Question: I need functionality in data grid like following Record3
Col1 | Col2 | Col3 | Col4
Rec1 | Rec1 | Rec1 | Rec1
Rec2 | Rec2 | Rec2 | Rec2
Record3 Information Appears Horizontally
Rec4 | Rec4 | Rec4 | Rec4
Rec5 | Rec5 | Rec5 | Rec5
Is it possible? Any suggestions?

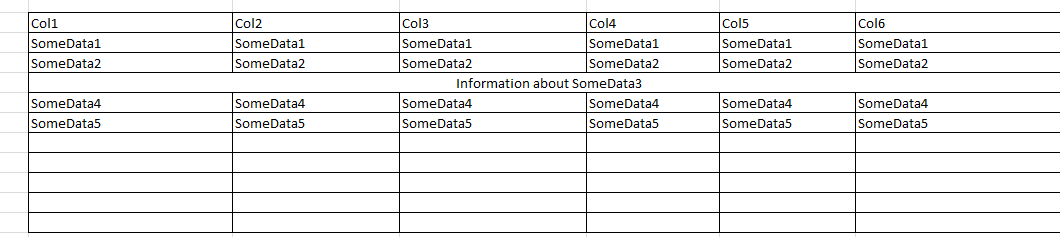
Answer: Do You have some example view? Any picture or sketch?
Maybe RowDetailsTemplate solve Your problem?
<URL>
... or check that solution (I don't know that is this bes way to realize this, and especially I don't know how to resolve Your problem wiyhout mixing UI layer and Data layer.
):
Very simple grid, and defined ControlTemplate for DataGridRows (but not assigned in xaml to grid).
'''
<Grid x:Name="LayoutRoot">
<Grid.Resources>
<ControlTemplate x:Key="DataGridRowTemplate">
<TextBlock Text="{Binding FullData}" HorizontalAlignment="Stretch"/>
</ControlTemplate>
</Grid.Resources>
<ScrollViewer x:Name="PageScrollViewer" Style="{StaticResource PageScrollViewerStyle}">
<sdk:DataGrid x:Name="MySilverlightDataGrid"
AutoGenerateColumns="True"
HorizontalAlignment="Stretch"
VerticalAlignment="Stretch">
</sdk:DataGrid>
</ScrollViewer>
</Grid>
'''
In scope of method OnNavigatedTo I get the DataGridRowTemplate from view, assign ItemsSource of my grid to employees colection (which was initialized in ctor), then I assigned MySilverlightDataGrid_LoadingRow method to LoadingRow event.
MySilverlightDataGrid_LoadingRow method get the loaded row and his DataContext, then depending on the settings of that DataContext, I set the row template.
'''
protected override void OnNavigatedTo(NavigationEventArgs e)
{
_template = LayoutRoot.Resources["DataGridRowTemplate"] as ControlTemplate;
MySilverlightDataGrid.ItemsSource = _employees;
MySilverlightDataGrid.LoadingRow += MySilverlightDataGrid_LoadingRow;
}
void MySilverlightDataGrid_LoadingRow(object sender, DataGridRowEventArgs e)
{
DataGridRow row = DataGridRow.GetRowContainingElement(e.Row);
var rowEmployee = row.DataContext as Employee;
if (rowEmployee != null && !rowEmployee.IsEmployeed)
{
row.Template = _template;
}
}
private readonly IEnumerable<Employee> _employees;
private ControlTemplate _template;
'''
Of course, it's stupid to fire up GetFullData method, on every time when FullData getter is used, but for this sample is not importand.
'''
public class Employee
{
public string Name { get; set; }
public string LastName { get; set; }
public int Age { get; set; }
public string City { get; set; }
public bool IsEmployeed { get; set; }
public string FullData
{
get
{
return GetFullData();
}
}
private string GetFullData()
{
return string.Format("Employee data - Name: {0}, Last name: {1}, Age: {2}, City: {3}, Is still employeed: {4}",
Name, LastName, Age, City,
(IsEmployeed ? "Yes" : "No"));
}
}
'''